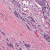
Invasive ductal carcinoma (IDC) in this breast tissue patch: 1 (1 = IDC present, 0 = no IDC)